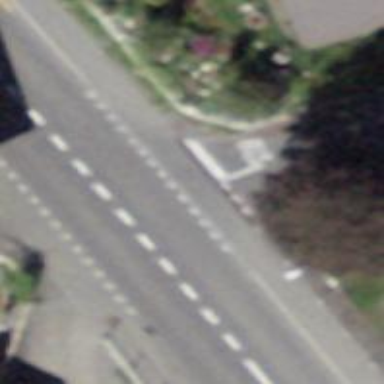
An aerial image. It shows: Asphalt sidewalk along the footway.